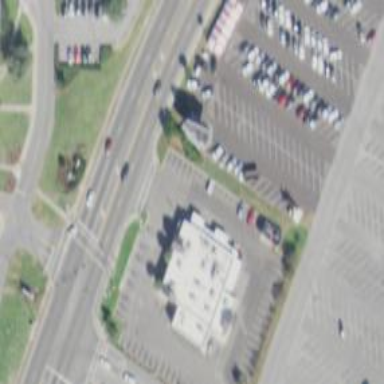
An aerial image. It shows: Parking space.